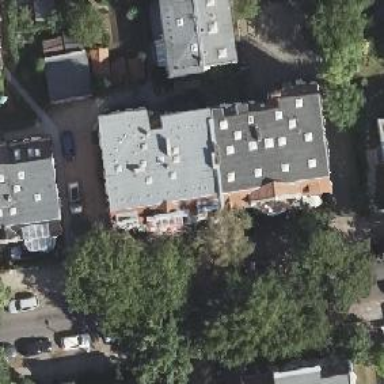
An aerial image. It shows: Building consisting of apartments with double saltbox roof shape.